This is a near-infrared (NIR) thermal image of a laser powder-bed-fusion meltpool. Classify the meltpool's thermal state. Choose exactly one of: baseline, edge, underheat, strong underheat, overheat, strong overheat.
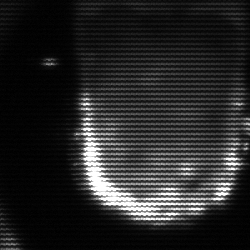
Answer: baseline